Question: So I'm working on a little iOS game that has an iAd Banner at the top of the screen. When 'bannerViewActionShouldBegin: willLeaveApplication:' is called I send an NSNotification to pause the game, then I return 'TRUE'.
It used to work as expected, until 2 days ago when tapping the banner started causing 'EXC_BAD_ACCESS'
The relevant code relating to the banner is thus:
'''
@interface JAGameBackground : UIView <ADBannerViewDelegate>
{
...
ADBannerView *adBannerView;
}
'''
'''
+(id)gameView
{
JAGameBackground *aBackground = [[JAGameBackground alloc] initWithFrame:CGRectMake(0, 0, [UIScreen mainScreen].bounds.size.width, [UIScreen mainScreen].bounds.size.height + [UIScreen mainScreen].bounds.size.width)];
aBackground.adBannerView = [[ADBannerView alloc] initWithFrame:CGRectZero];
aBackground.adBannerView.delegate = aBackground;
[aBackground addSubview:aBackground.adBannerView];
...
return aBackground;
}
-(BOOL)bannerViewActionShouldBegin:(ADBannerView *)banner willLeaveApplication:(BOOL)willLeave
{
[[NSNotificationCenter defaultCenter] postNotificationName:NOTIFICATION_PAUSE object:nil];
return TRUE;
}
'''
And running it with Instruments:

Any ideas on how to give this issue a fairy-tale ending?
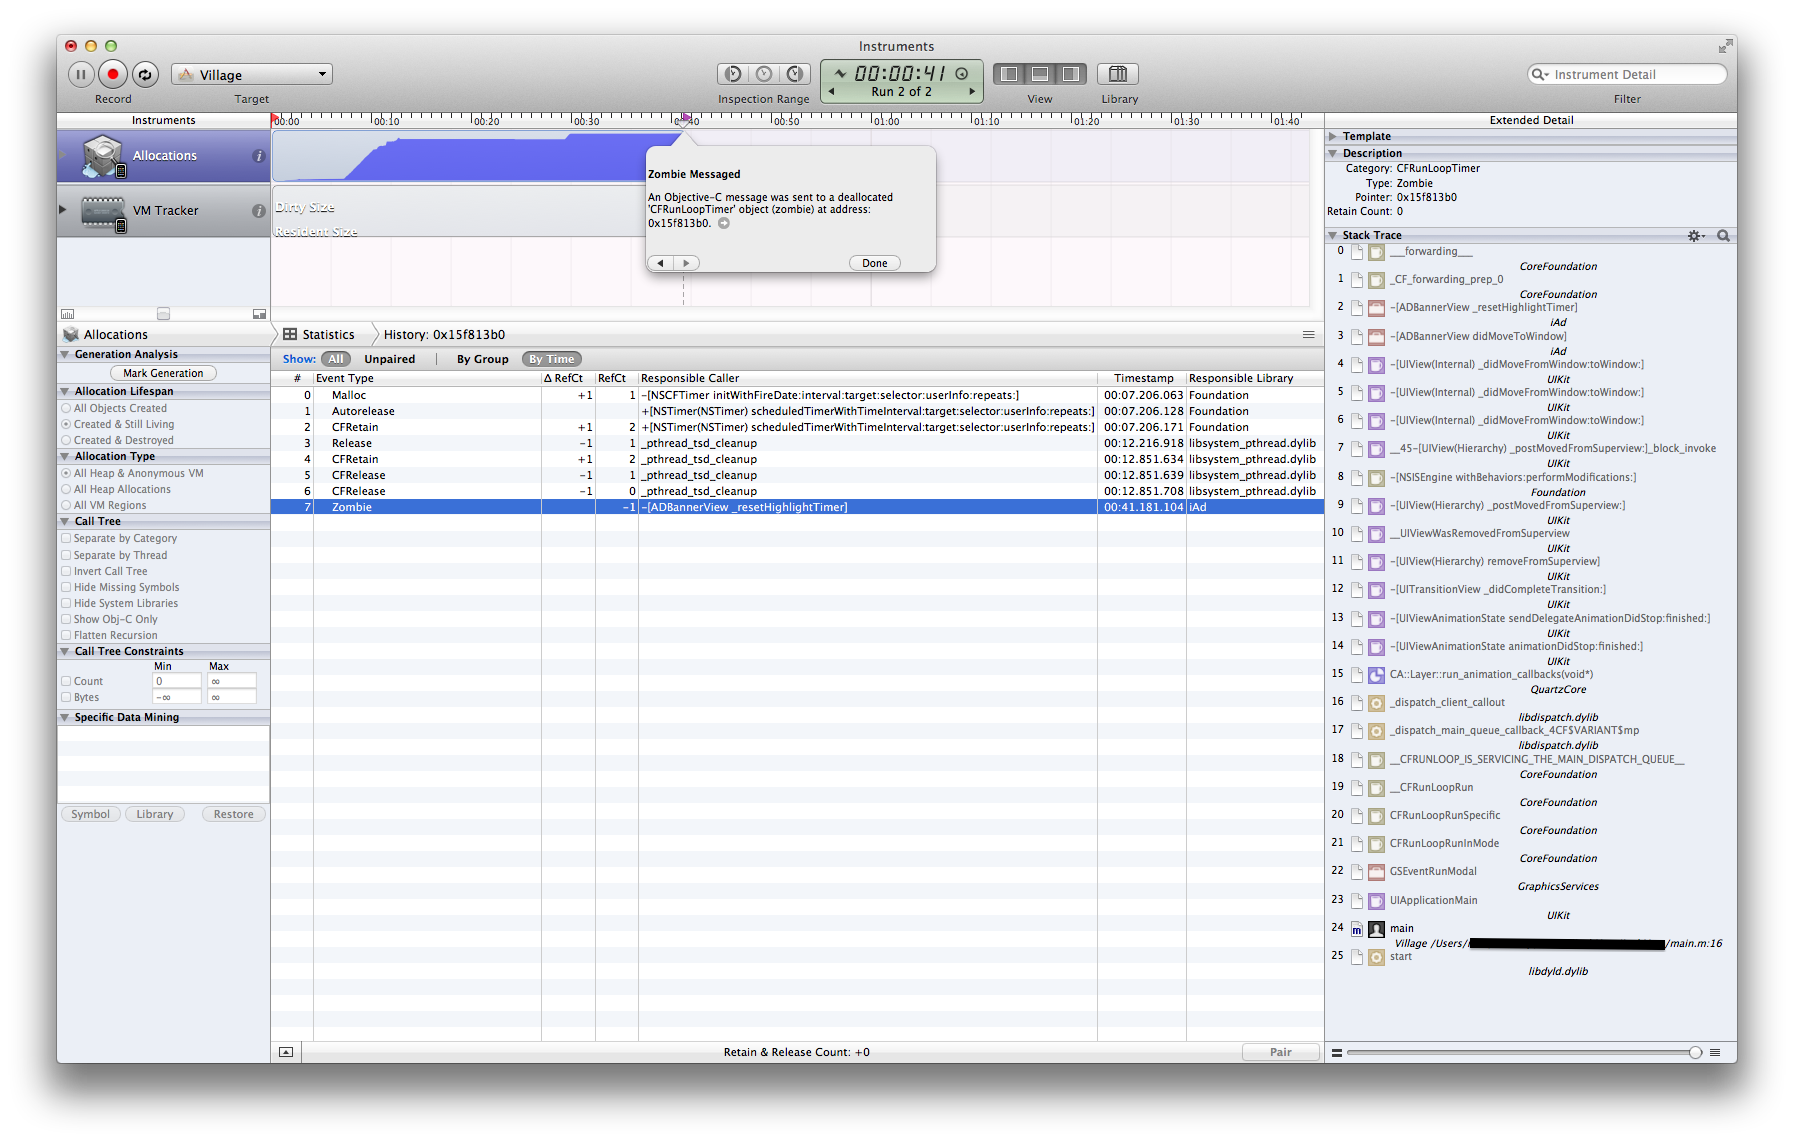
Answer: Turns out I had made the mistake of not loading the iAd Banner (along with other UIKit objects) on the main thread...